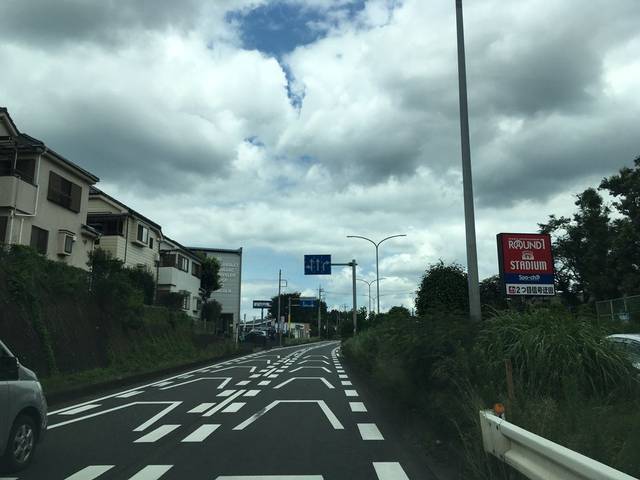
Region: Japan
Coordinates: 35.828, 139.375